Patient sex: M
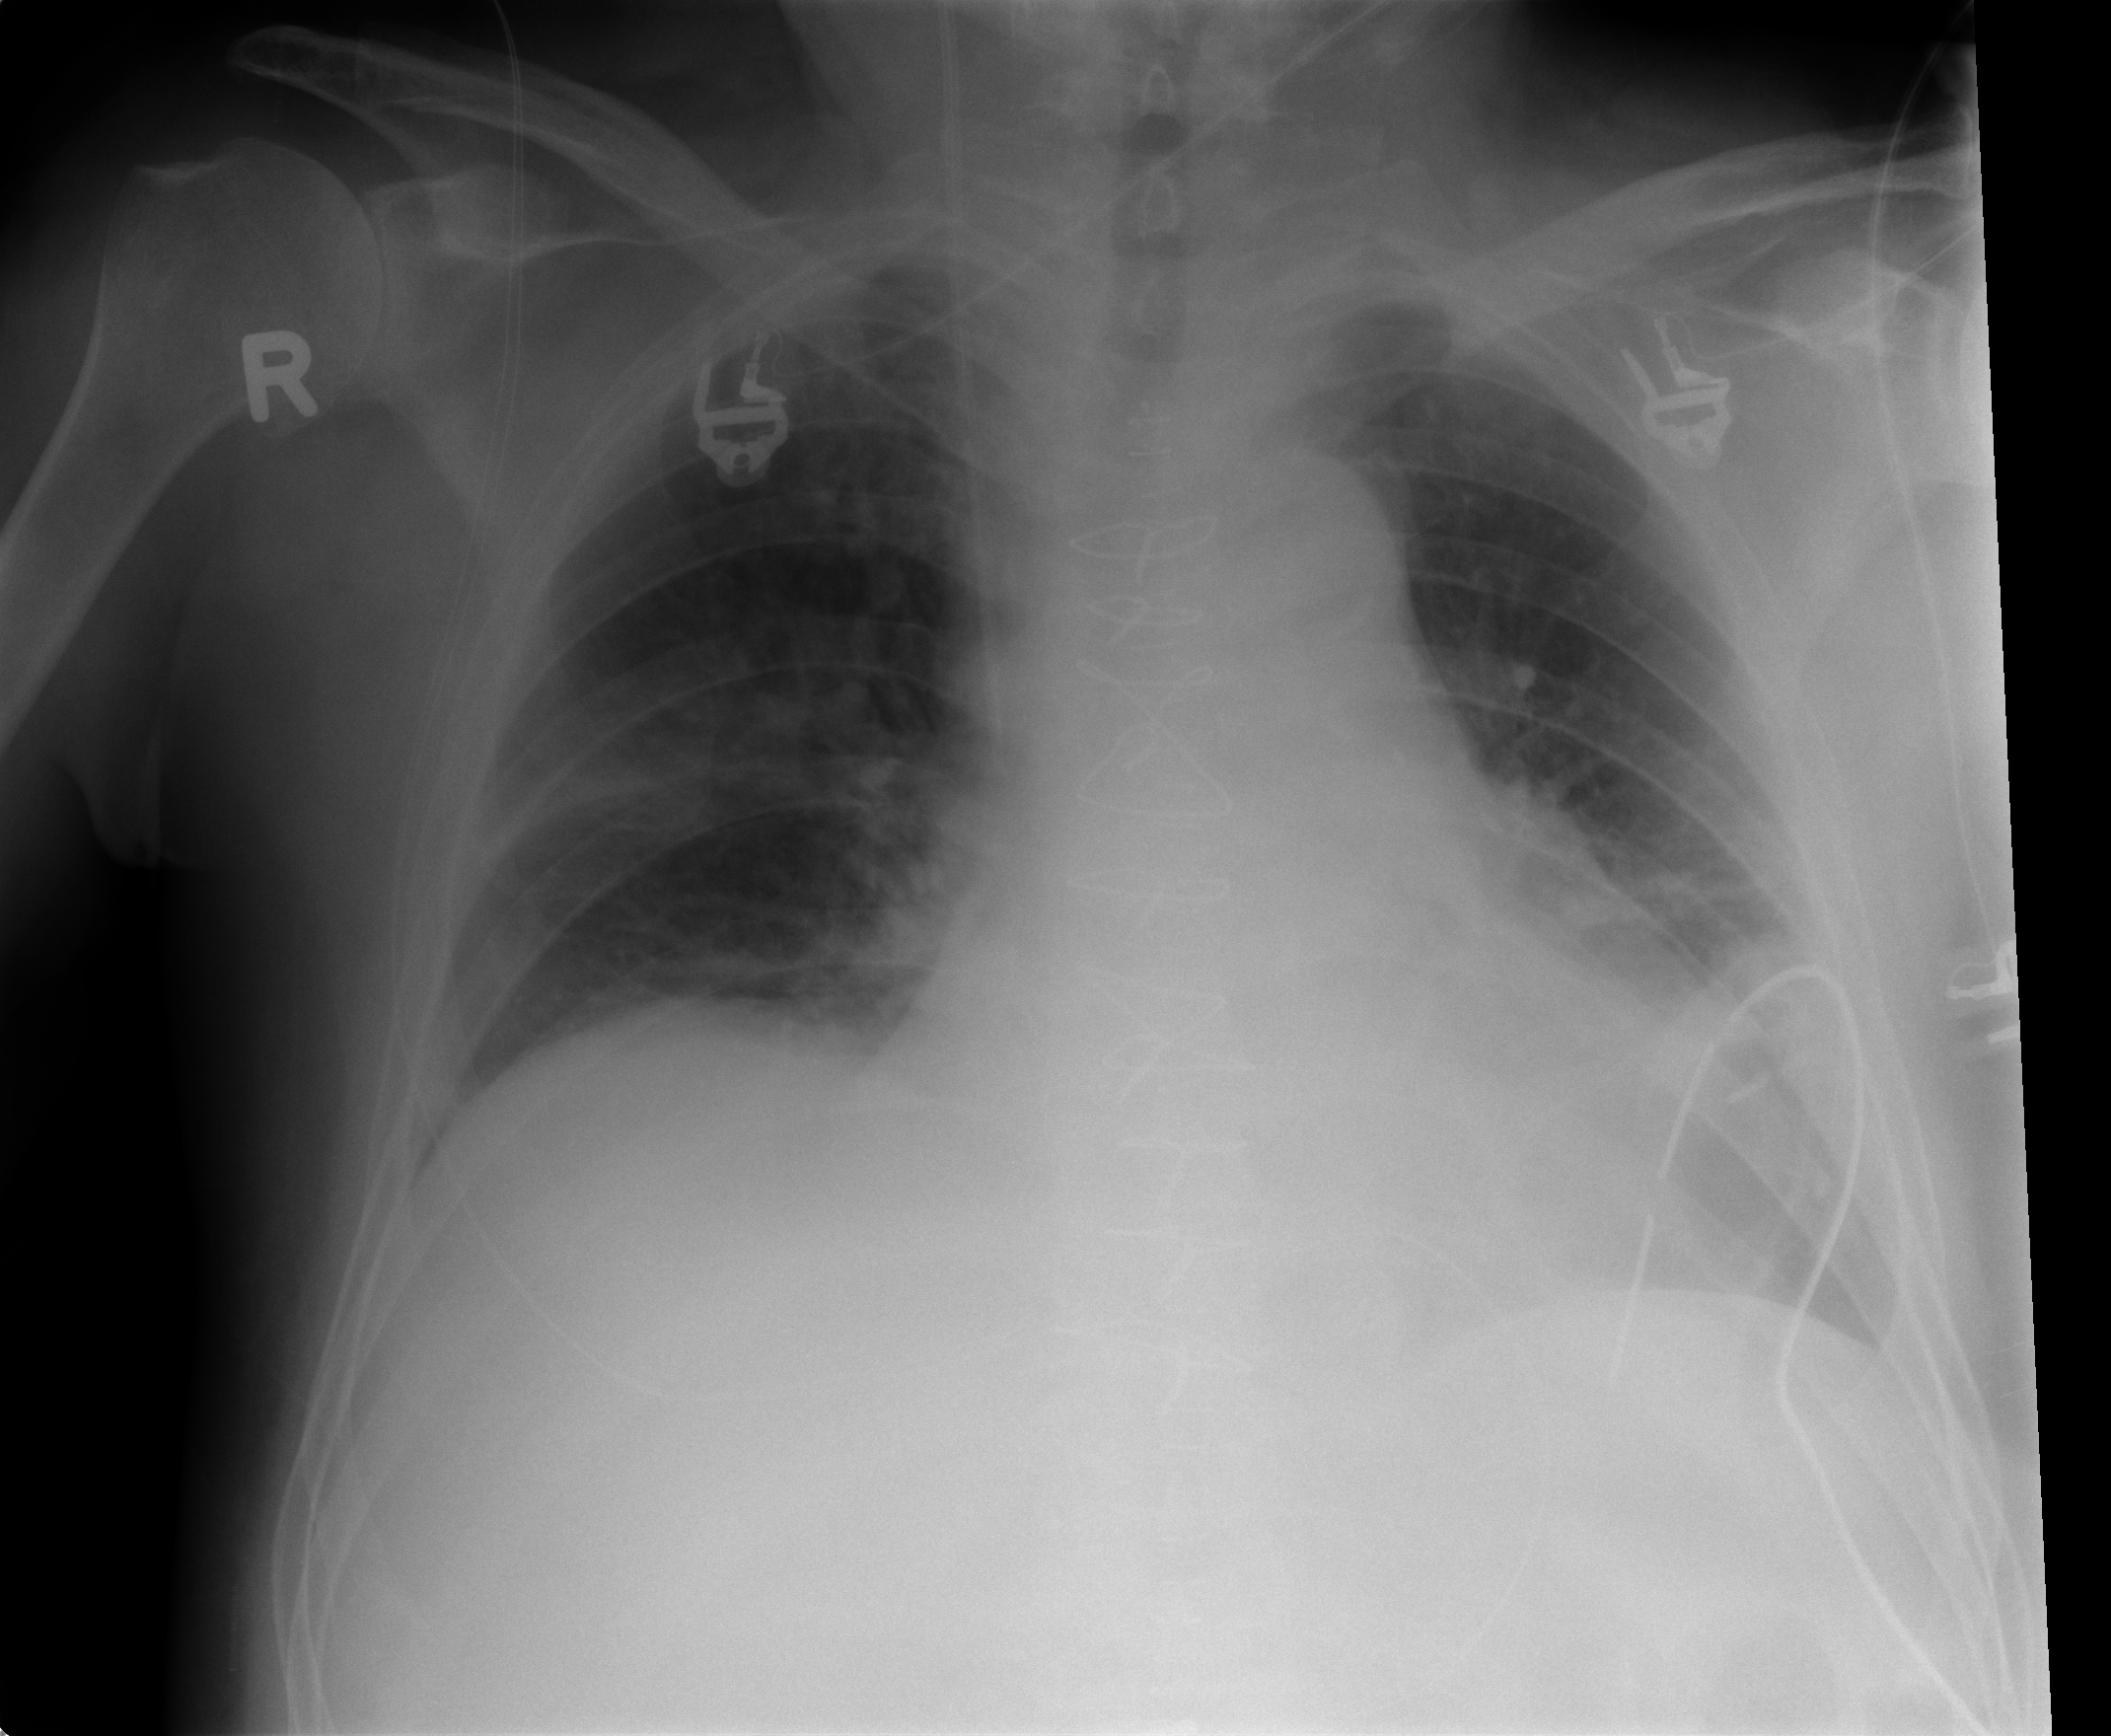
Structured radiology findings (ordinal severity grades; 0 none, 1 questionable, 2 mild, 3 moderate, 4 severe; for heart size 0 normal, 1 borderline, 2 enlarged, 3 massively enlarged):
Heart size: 2
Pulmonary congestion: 2
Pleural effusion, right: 0
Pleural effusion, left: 2
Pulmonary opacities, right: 0
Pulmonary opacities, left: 0
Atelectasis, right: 2
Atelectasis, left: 2